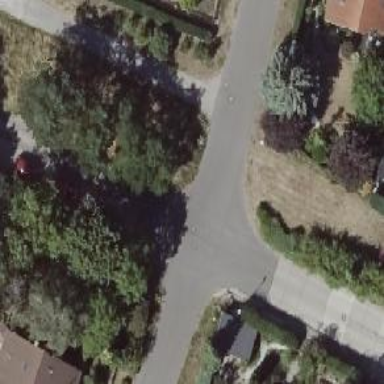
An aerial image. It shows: Residential road with asphalt surface. There is sidewalk on the left side.